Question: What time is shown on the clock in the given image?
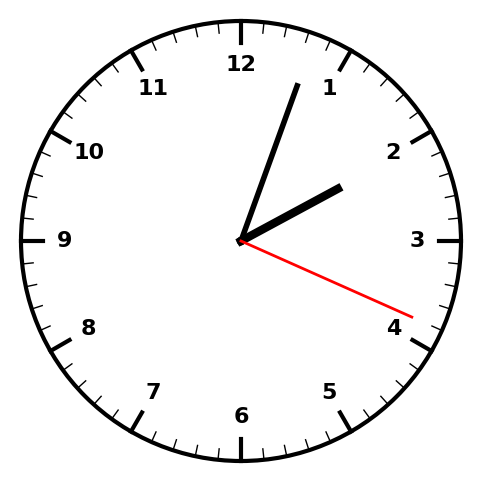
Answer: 02:03:19